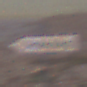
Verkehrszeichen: UmleitungswegweiserLinksweisend
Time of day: Midday
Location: Outdoor (Nature)
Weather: Overcast
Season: Autumn
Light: Natural